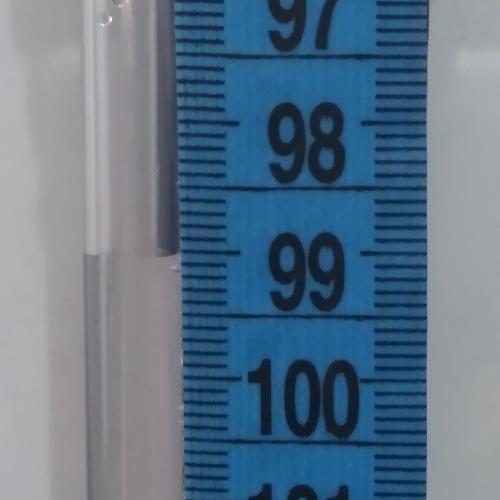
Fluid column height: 99.0 cm